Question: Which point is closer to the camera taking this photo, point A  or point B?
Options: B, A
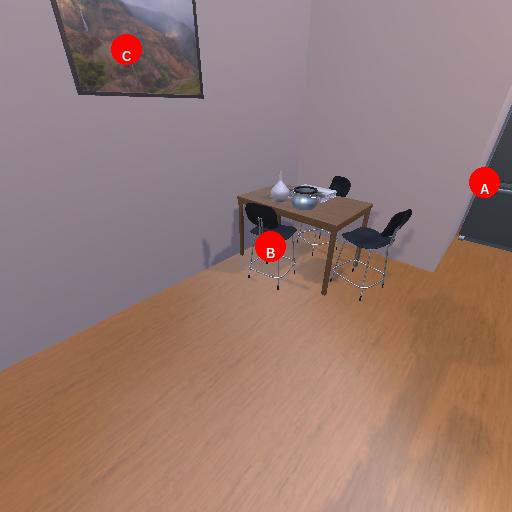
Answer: B